Interaction volume radius: 5 \u00c5
Interaction volume height: 25 \u00c5
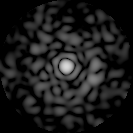
Disorder parameter: 0.8345